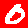
Digit: 0